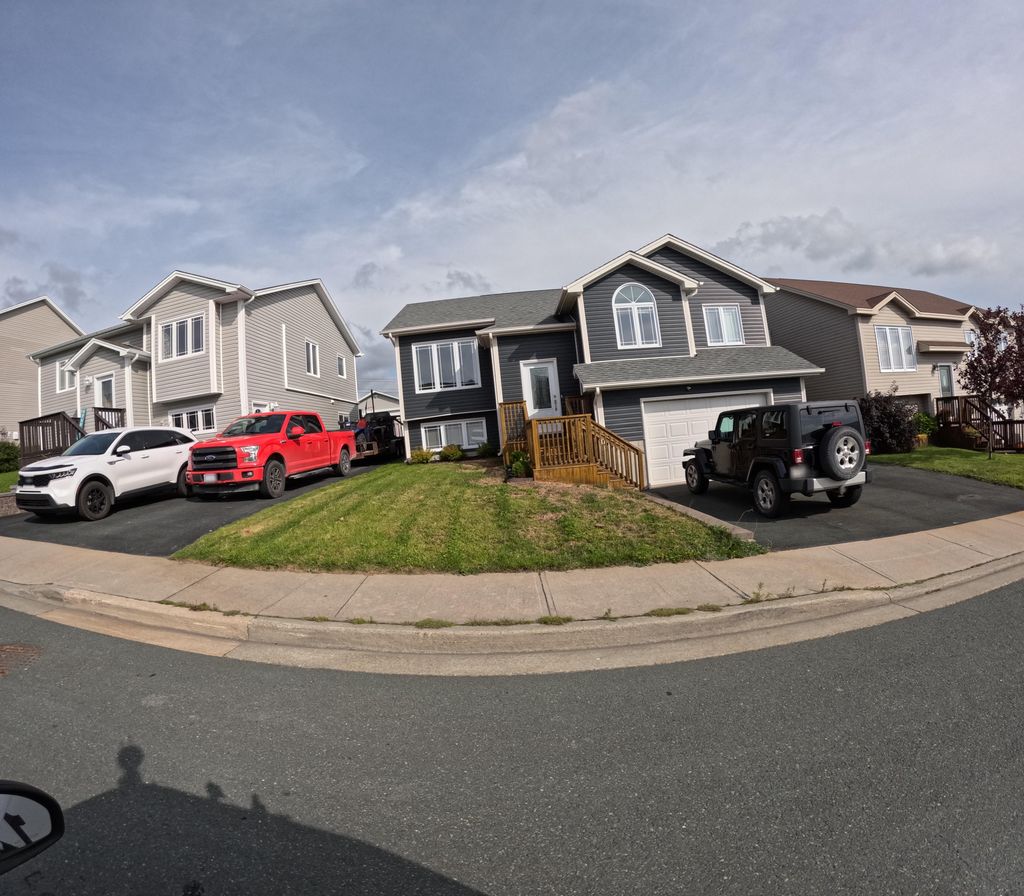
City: st_johns